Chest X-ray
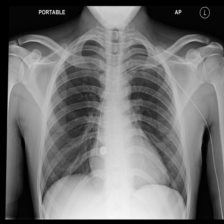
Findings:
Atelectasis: negative
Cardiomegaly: negative
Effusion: negative
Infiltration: negative
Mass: negative
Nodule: negative
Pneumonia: negative
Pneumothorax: negative
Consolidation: negative
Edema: negative
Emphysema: negative
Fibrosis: negative
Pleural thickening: negative
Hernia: negative